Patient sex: F
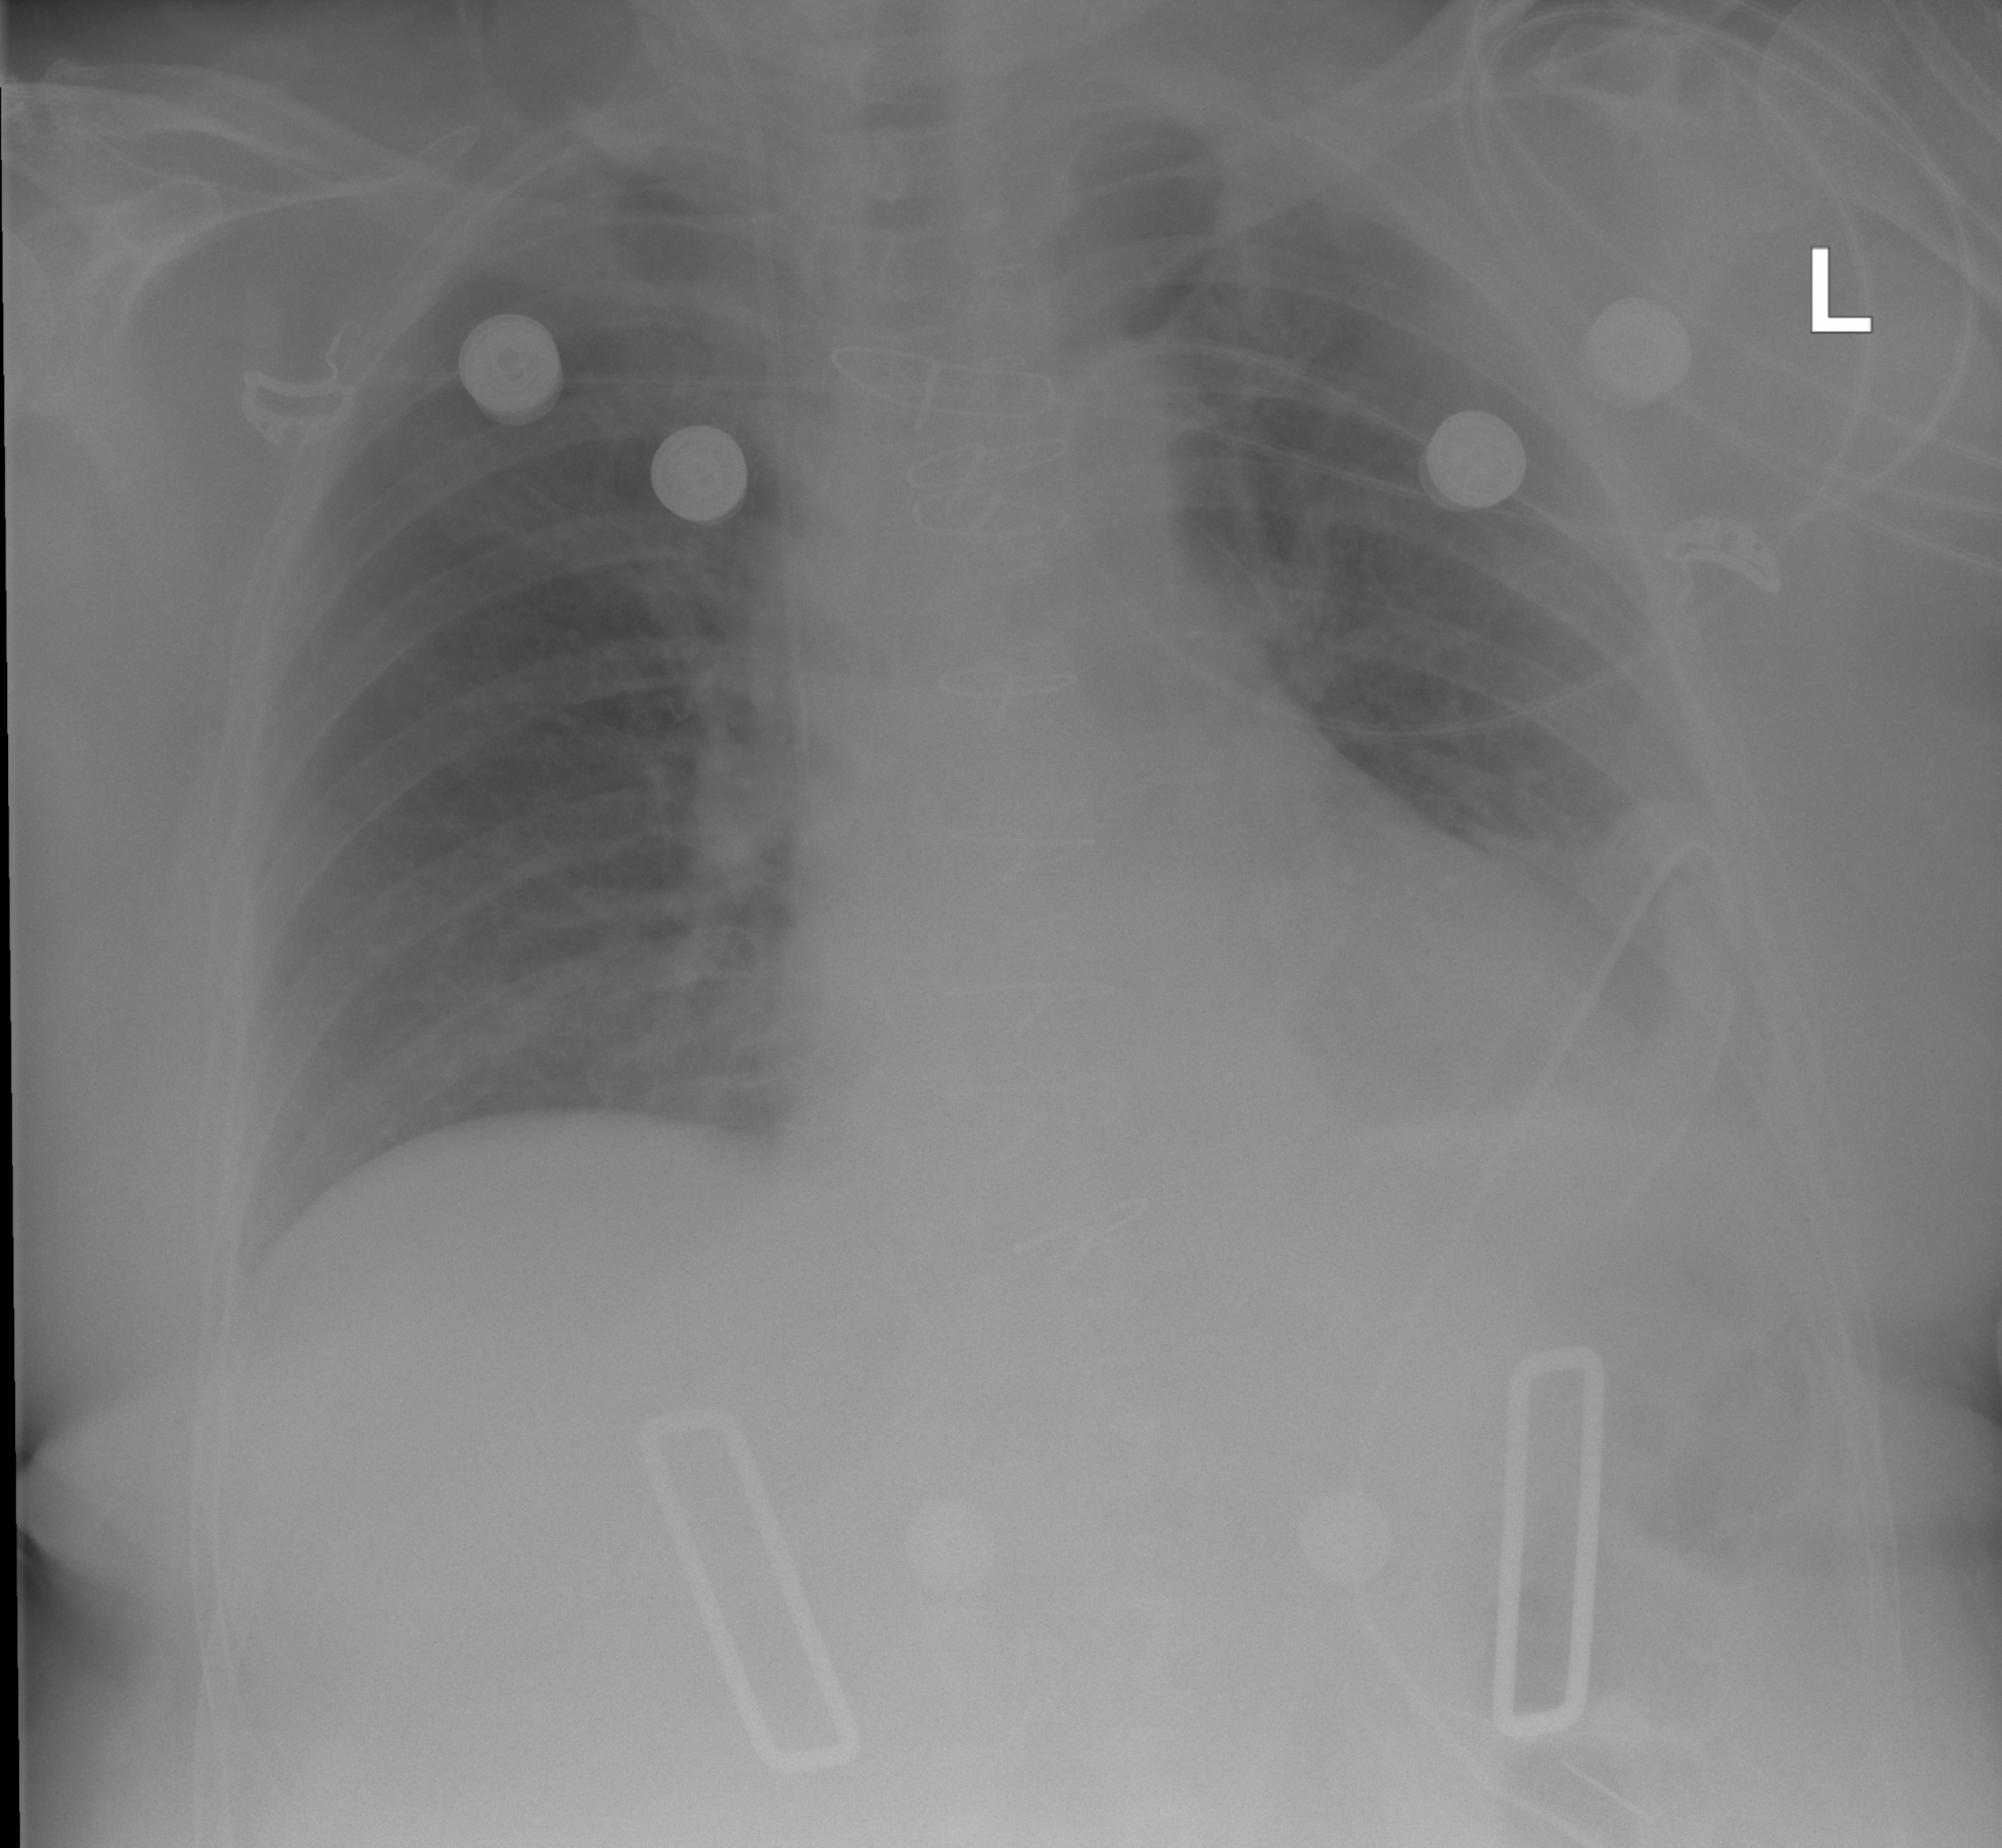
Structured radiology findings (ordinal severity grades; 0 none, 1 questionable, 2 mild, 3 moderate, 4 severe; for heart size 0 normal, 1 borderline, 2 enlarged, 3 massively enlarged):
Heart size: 1
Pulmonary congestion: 0
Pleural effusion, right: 0
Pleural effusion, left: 2
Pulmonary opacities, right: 0
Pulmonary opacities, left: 0
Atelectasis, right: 0
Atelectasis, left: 2